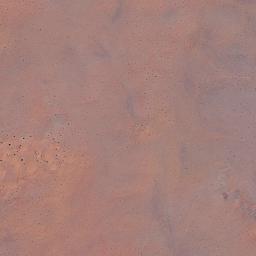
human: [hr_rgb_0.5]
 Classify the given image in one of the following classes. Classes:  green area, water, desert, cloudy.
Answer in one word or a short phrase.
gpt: desert